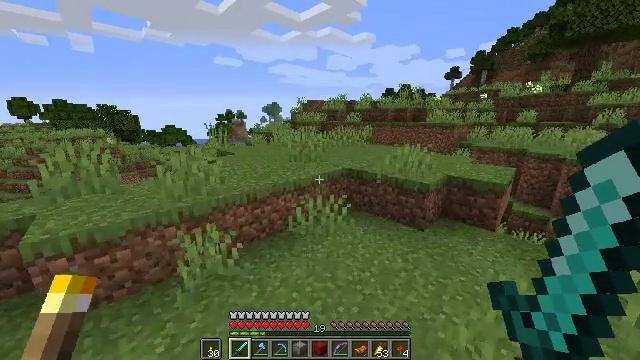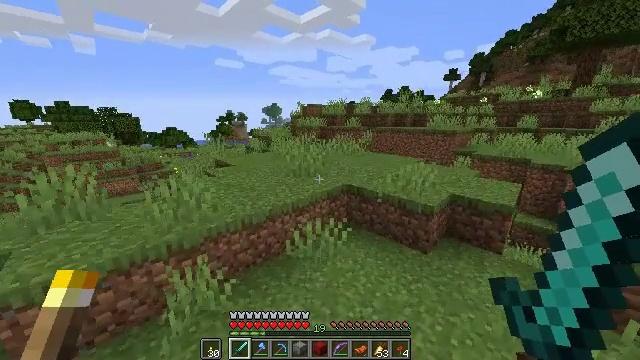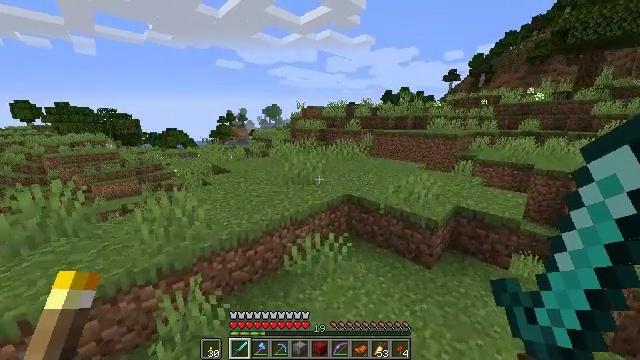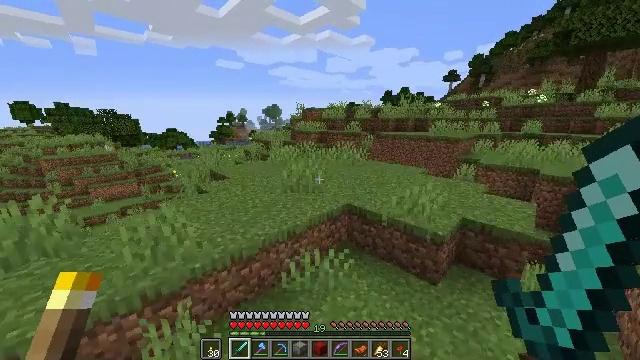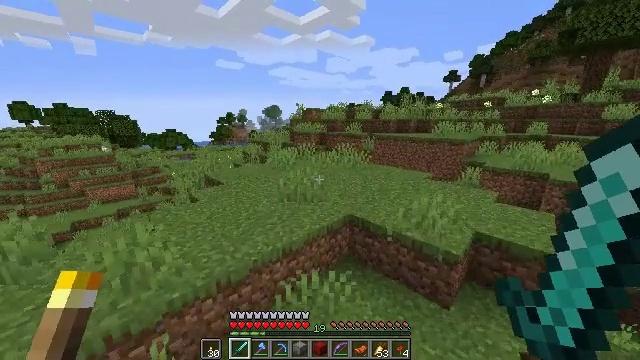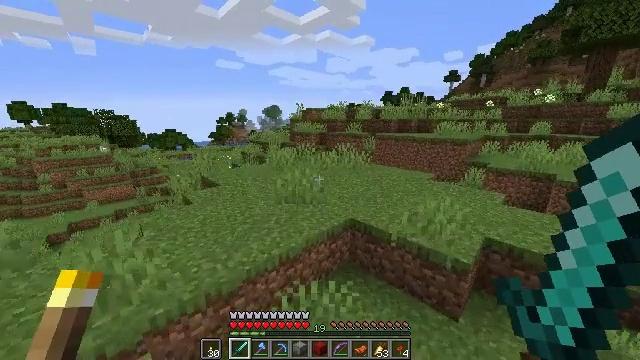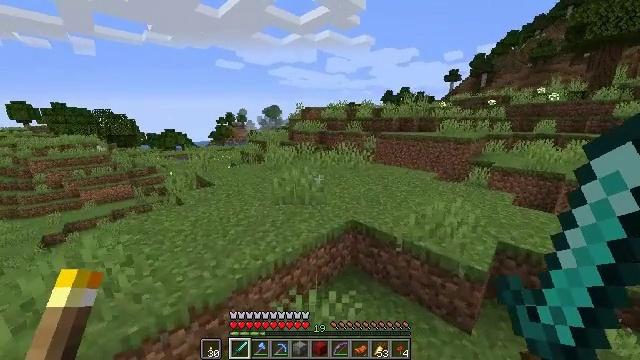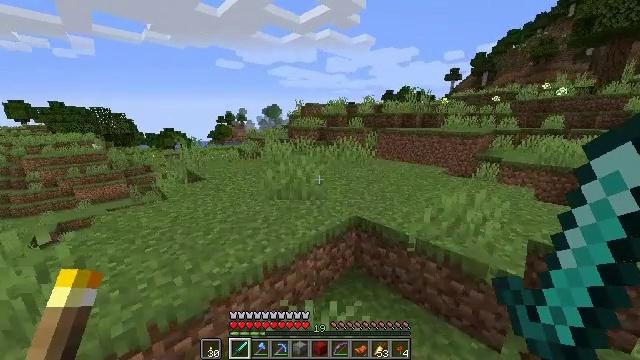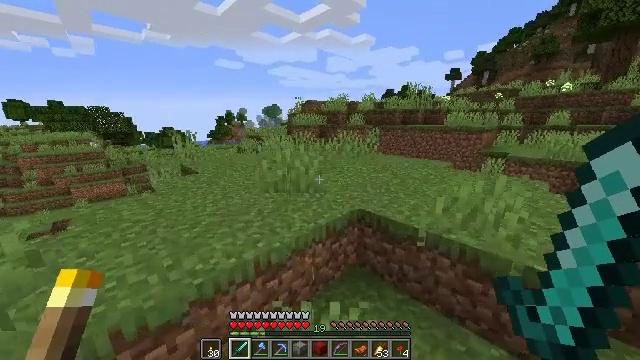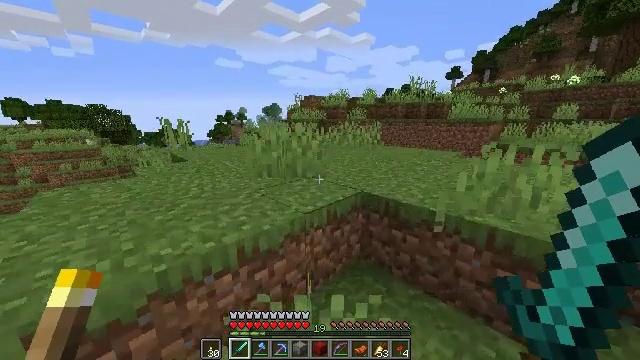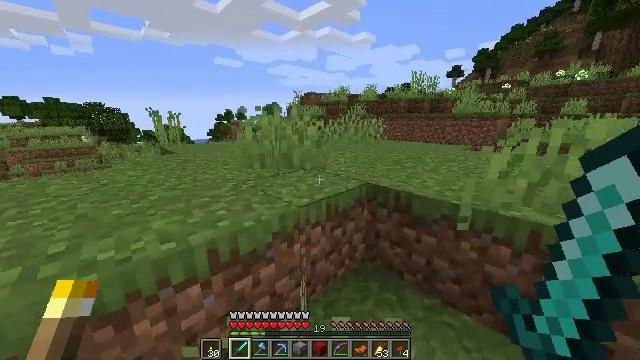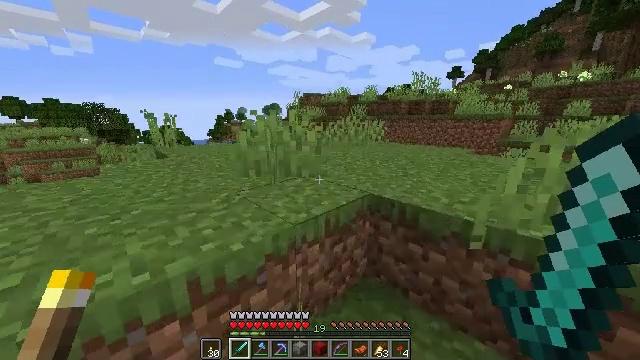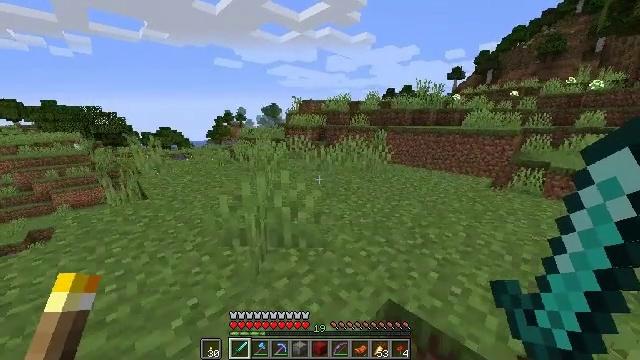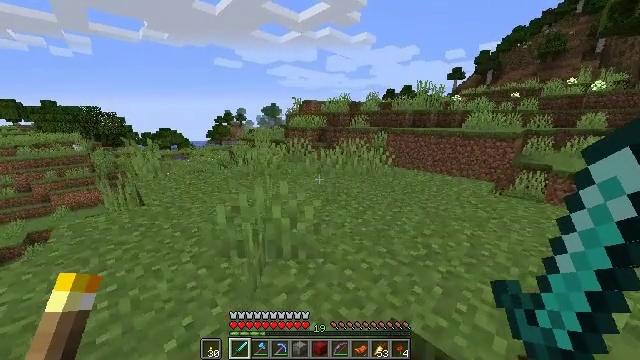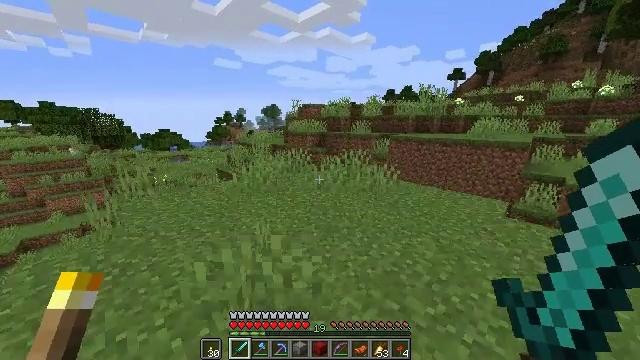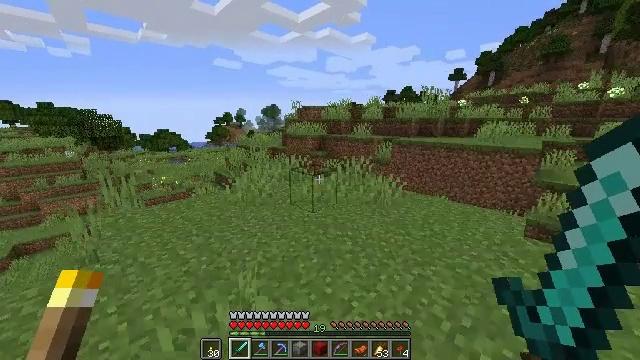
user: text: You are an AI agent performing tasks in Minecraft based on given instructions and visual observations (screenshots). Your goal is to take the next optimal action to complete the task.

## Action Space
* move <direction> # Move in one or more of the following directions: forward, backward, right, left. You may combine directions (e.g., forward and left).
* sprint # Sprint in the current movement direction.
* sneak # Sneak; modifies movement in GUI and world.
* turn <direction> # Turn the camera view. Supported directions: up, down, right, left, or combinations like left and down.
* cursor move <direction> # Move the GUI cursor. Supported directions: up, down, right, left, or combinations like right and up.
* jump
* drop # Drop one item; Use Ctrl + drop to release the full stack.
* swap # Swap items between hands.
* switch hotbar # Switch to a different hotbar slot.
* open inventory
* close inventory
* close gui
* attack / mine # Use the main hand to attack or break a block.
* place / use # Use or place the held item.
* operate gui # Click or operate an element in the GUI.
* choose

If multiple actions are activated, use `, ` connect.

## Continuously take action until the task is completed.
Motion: motion action
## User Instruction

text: Trim the tree by mining oak leaves.
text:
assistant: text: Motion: move forward, sprint, jump
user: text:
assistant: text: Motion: move forward, sprint, jump
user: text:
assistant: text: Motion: move forward, sprint, jump
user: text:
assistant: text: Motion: move forward, sprint, jump
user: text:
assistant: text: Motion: move forward, sprint, jump
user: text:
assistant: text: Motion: move forward, sprint, jump
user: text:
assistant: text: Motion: move forward, sprint, jump
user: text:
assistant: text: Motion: move forward, sprint, jump
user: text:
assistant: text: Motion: move forward, sprint, jump
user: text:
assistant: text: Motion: move forward, sprint, jump
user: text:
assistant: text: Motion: move forward, sprint, jump
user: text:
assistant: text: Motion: move forward, sprint, jump
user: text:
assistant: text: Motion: move forward, sprint, jump
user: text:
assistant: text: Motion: move forward, sprint, jump
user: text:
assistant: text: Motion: move forward, sprint, jump
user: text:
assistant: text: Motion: move forward, sprint, jump
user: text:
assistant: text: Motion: move forward, sprint, jump
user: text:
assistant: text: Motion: move forward, sprint, jump
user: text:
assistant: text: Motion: move forward, sprint, jump
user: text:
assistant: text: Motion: move forward, sprint, jump
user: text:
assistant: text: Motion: move forward, sprint, jump
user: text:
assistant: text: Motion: move forward, sprint, jump
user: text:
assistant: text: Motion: move forward, sprint, turn left and down, jump
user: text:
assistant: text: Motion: move forward, sprint, turn left and down, jump
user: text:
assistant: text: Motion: move forward, sprint, turn left and down, jump
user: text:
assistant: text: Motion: move forward, sprint, turn left, jump
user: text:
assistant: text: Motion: move forward, sprint, turn left, jump
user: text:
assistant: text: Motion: move forward, sprint, turn left, jump
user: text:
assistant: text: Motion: move forward, sprint, turn left, jump
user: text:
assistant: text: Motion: move forward, sprint, turn left, jump